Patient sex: F
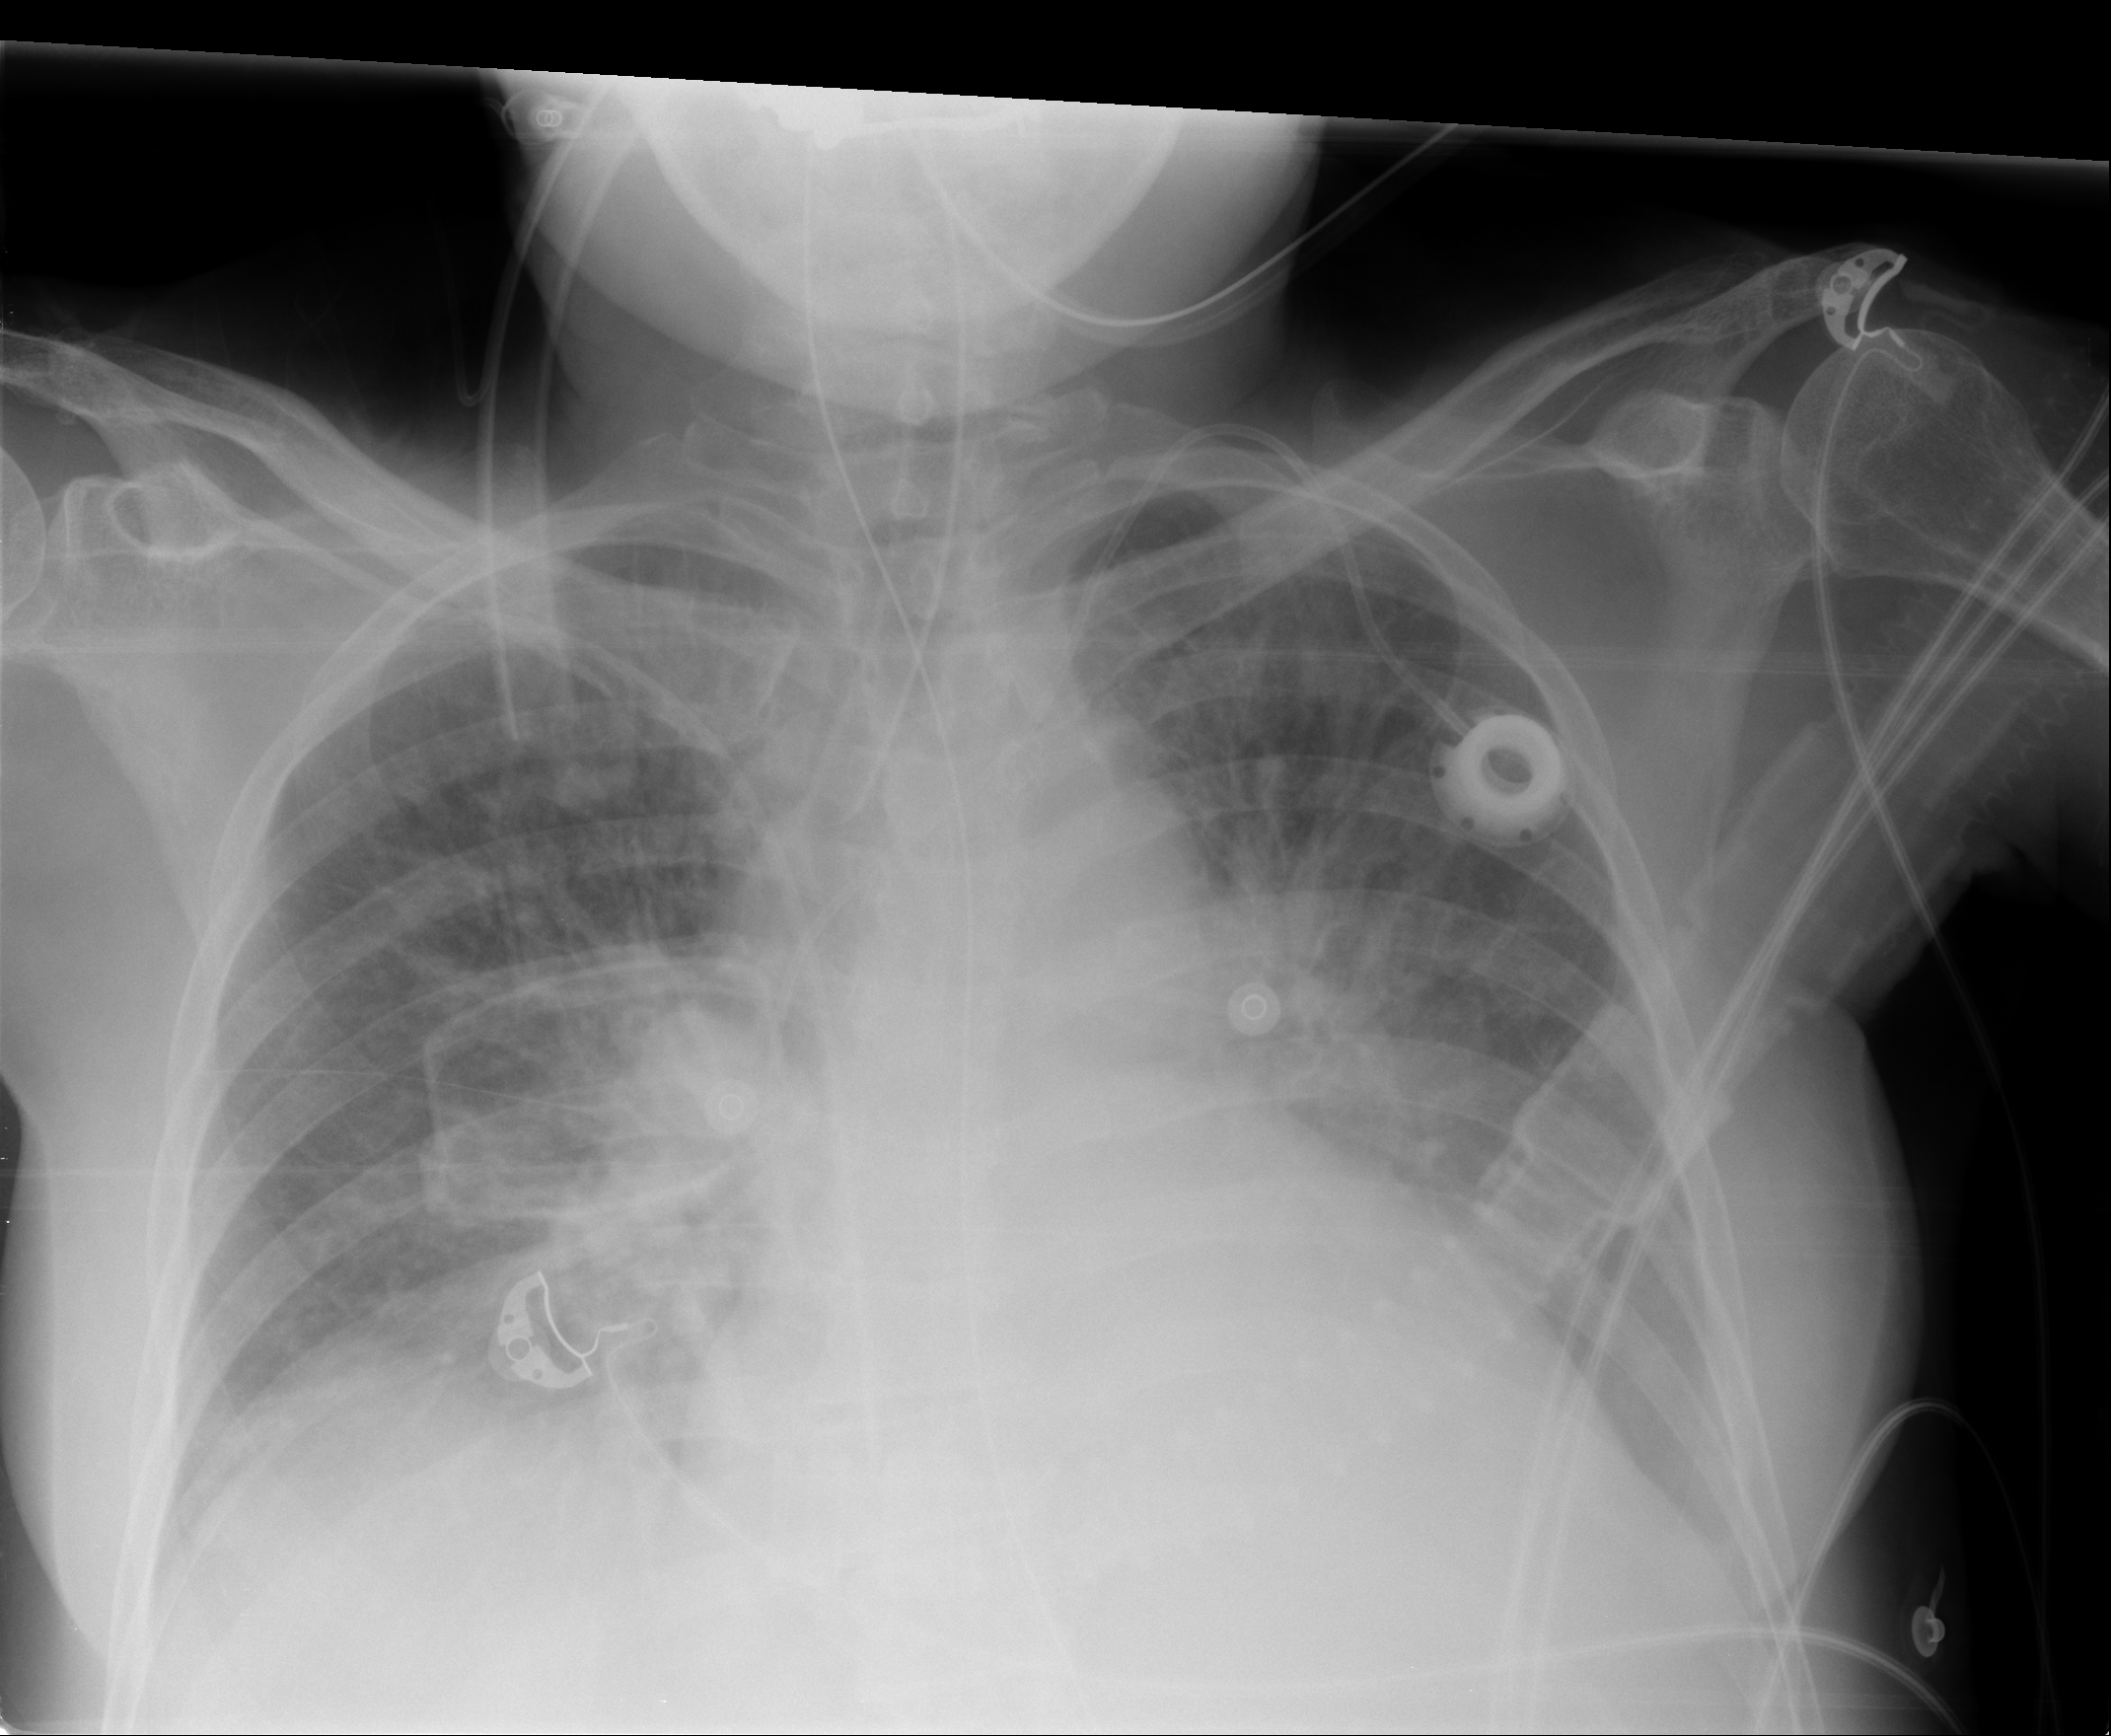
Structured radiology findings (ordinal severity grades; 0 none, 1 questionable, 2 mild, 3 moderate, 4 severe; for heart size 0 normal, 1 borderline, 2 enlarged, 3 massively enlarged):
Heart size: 2
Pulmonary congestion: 3
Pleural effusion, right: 2
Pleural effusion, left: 2
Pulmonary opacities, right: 2
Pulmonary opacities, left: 2
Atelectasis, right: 2
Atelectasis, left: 2